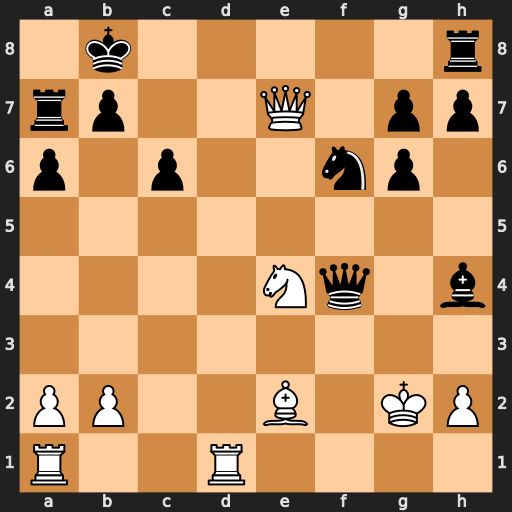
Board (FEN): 1k5r/rp2Q1pp/p1p2np1/8/4Nq1b/8/PP2B1KP/R2R4
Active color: w
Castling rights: -
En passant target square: -
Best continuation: Rd8+ Rxd8 Qxd8#